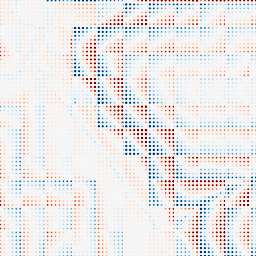
Category: wavelet
Decomposition family: wavelet_biorthogonal
Decomposition parameters: wavelet: bior1.3
level: 5
Upsampling method: sinc_blackman
Upsampling parameters: scale: 8
kernel_size: 4
Upsampling scale: 8